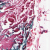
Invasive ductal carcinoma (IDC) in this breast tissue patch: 0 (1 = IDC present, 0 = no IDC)